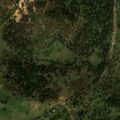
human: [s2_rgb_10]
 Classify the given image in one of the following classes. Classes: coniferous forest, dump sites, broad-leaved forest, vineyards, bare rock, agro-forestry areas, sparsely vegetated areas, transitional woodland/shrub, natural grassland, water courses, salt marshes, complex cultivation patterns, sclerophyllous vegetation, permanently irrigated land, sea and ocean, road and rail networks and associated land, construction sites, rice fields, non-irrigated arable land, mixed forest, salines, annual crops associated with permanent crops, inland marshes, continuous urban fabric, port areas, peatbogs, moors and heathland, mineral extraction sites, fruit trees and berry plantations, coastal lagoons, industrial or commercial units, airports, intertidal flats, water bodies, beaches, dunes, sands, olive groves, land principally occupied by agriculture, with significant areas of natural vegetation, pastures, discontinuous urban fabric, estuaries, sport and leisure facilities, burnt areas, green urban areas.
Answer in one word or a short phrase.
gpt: pastures, agro-forestry areas